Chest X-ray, AP view. Patient: 21 years old, sex M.
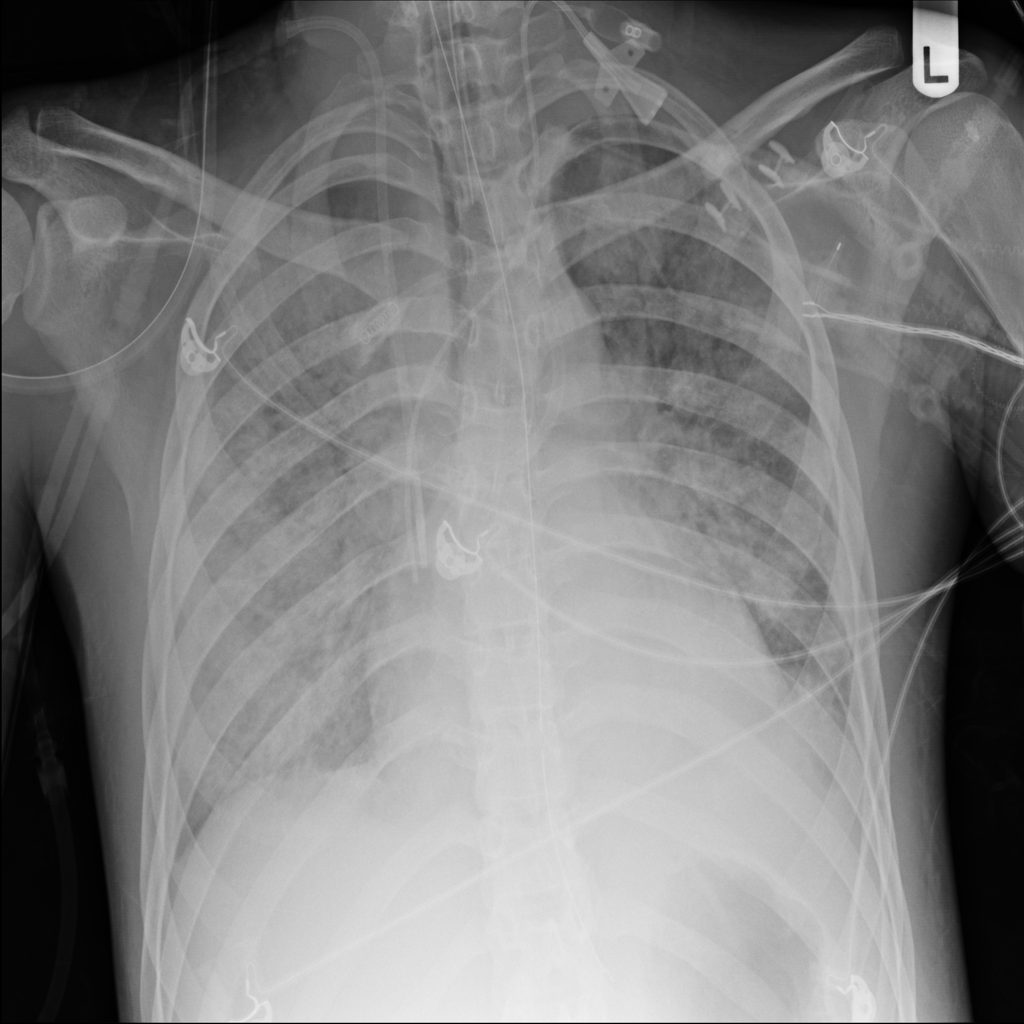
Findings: Infiltration, Pleural_Thickening